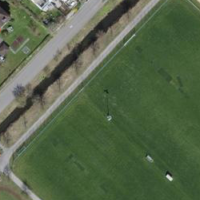
EUNIS habitat code: 53
Species observed at this site:
Phragmites australis